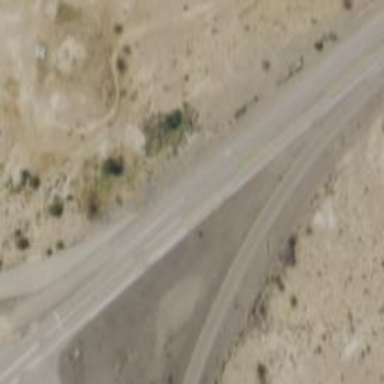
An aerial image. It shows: Service road.